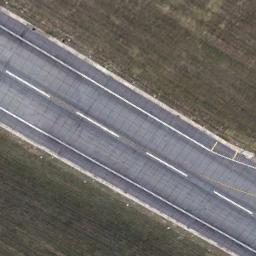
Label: runway